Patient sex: M
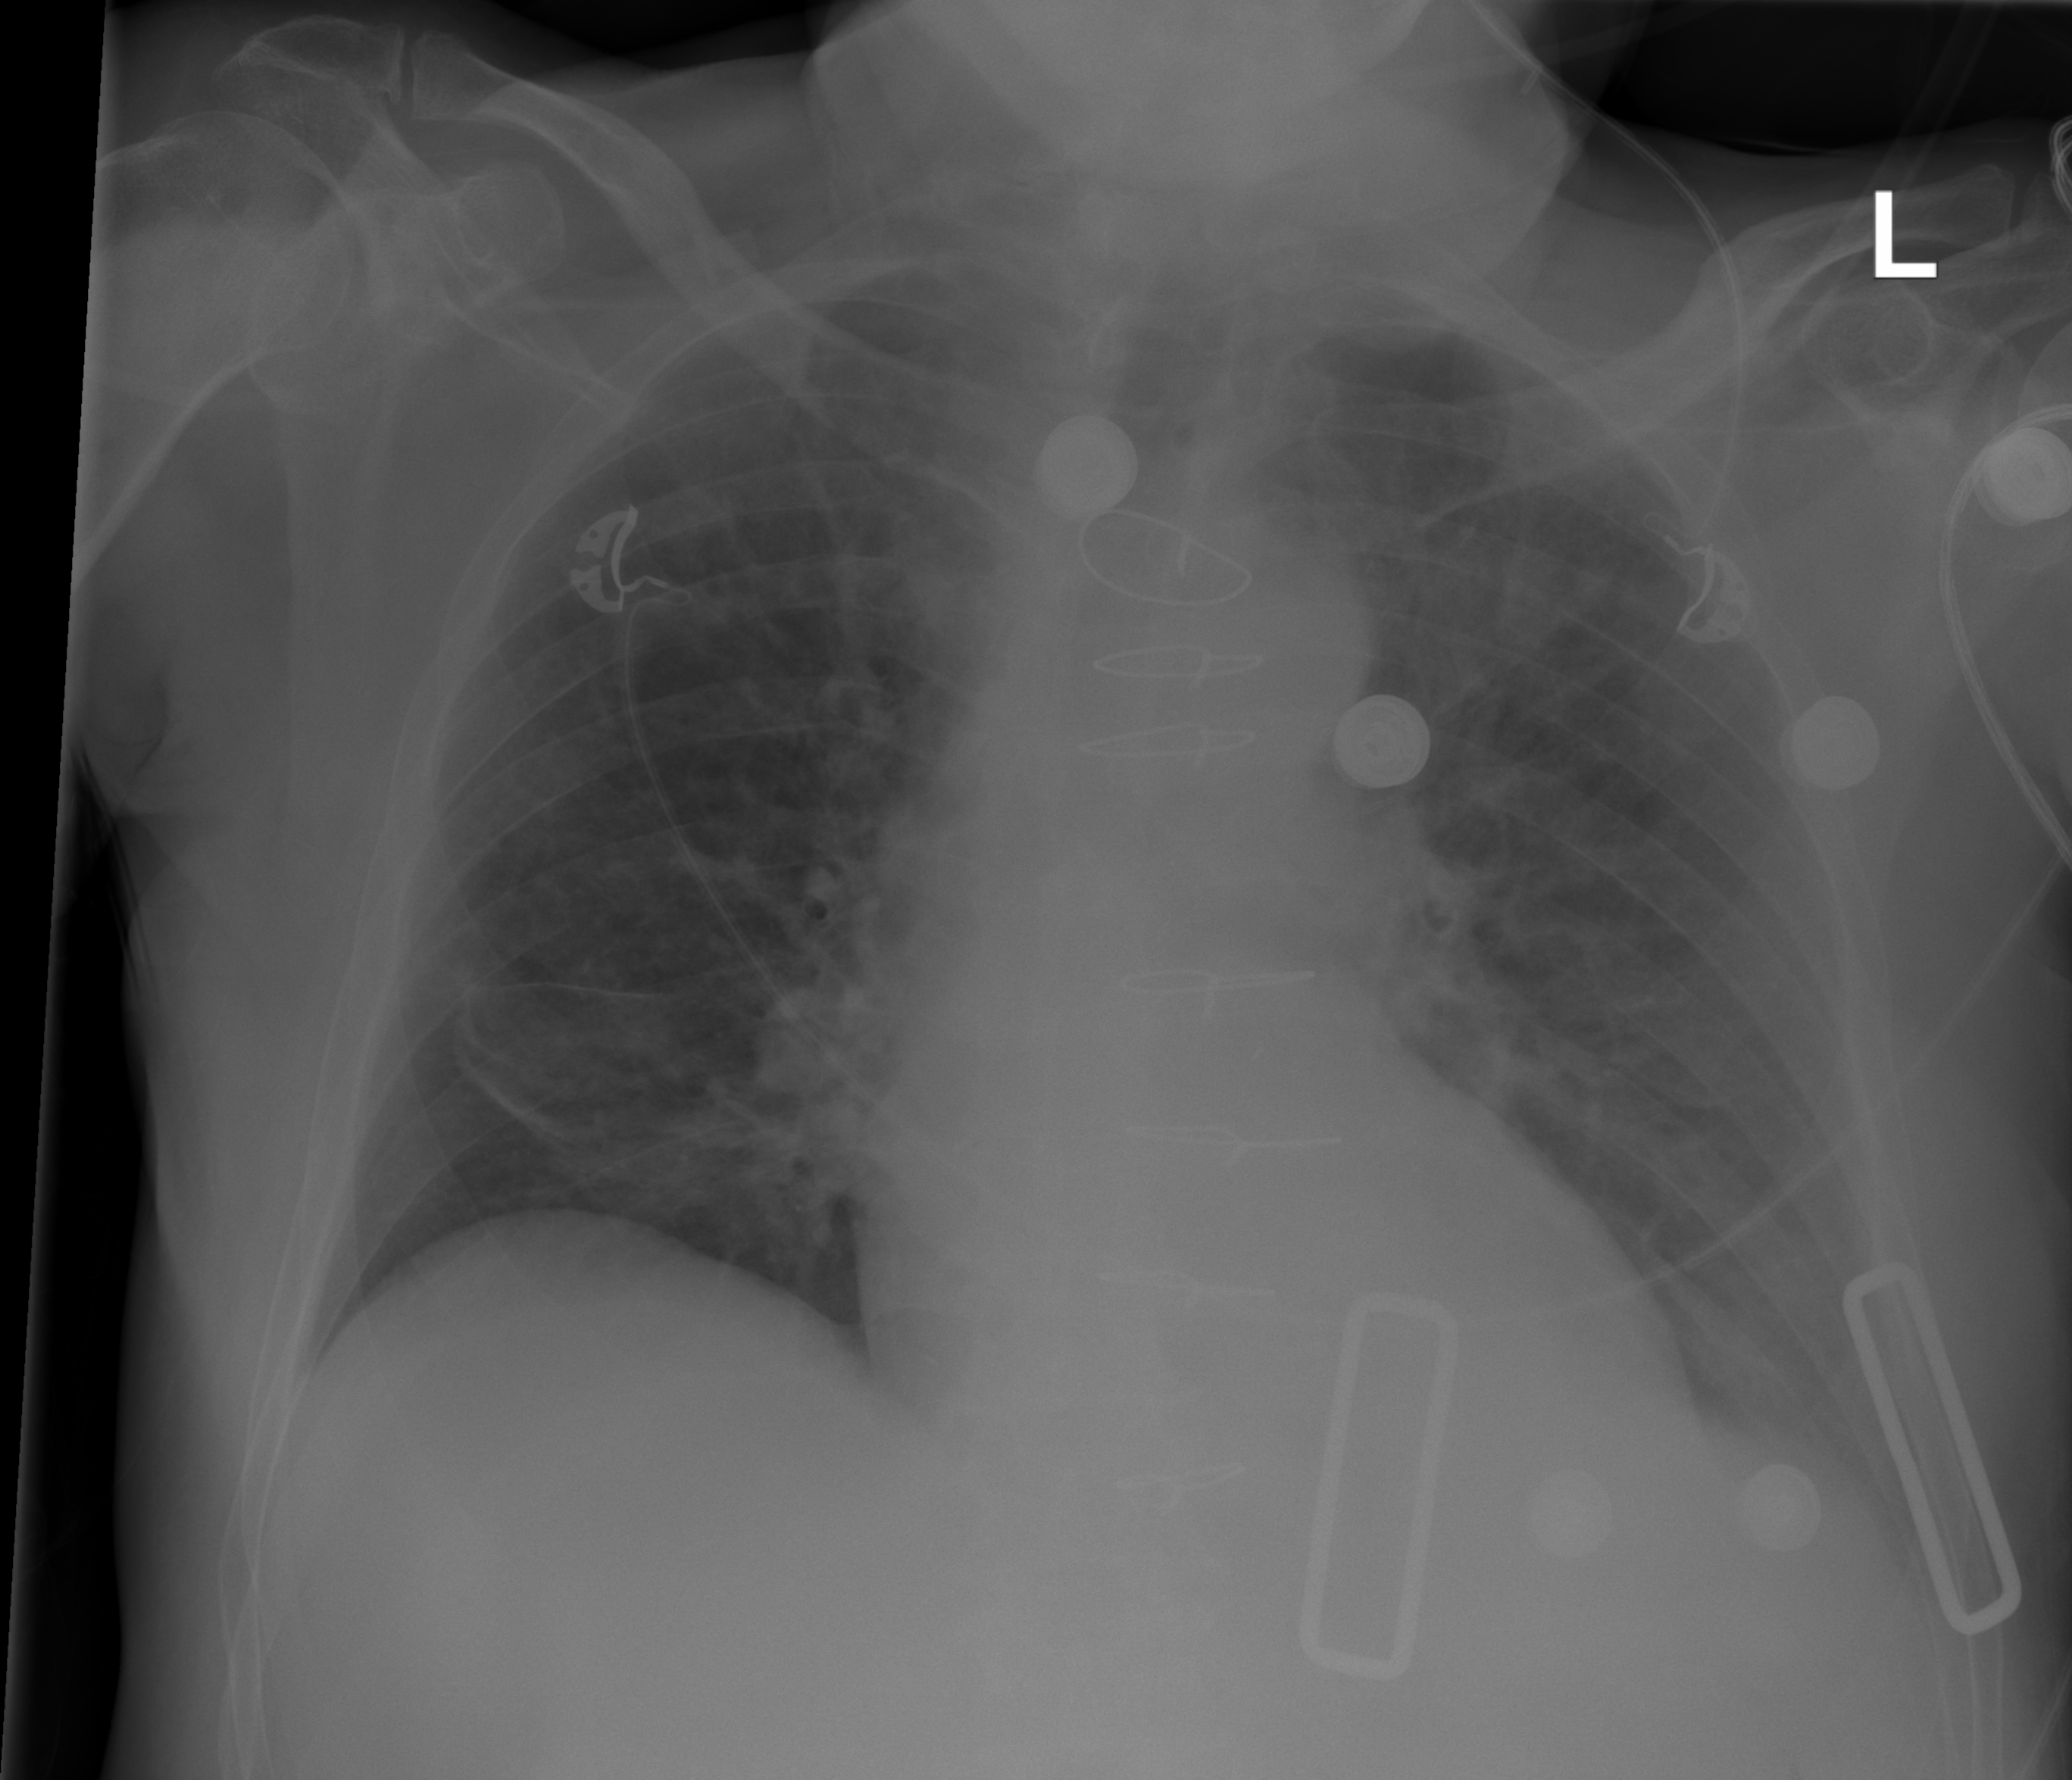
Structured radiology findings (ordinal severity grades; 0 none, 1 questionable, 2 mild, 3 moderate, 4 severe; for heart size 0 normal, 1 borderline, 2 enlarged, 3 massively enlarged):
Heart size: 0
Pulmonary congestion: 2
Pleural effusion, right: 2
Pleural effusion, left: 2
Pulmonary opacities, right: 0
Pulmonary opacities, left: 0
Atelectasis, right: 2
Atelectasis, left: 2